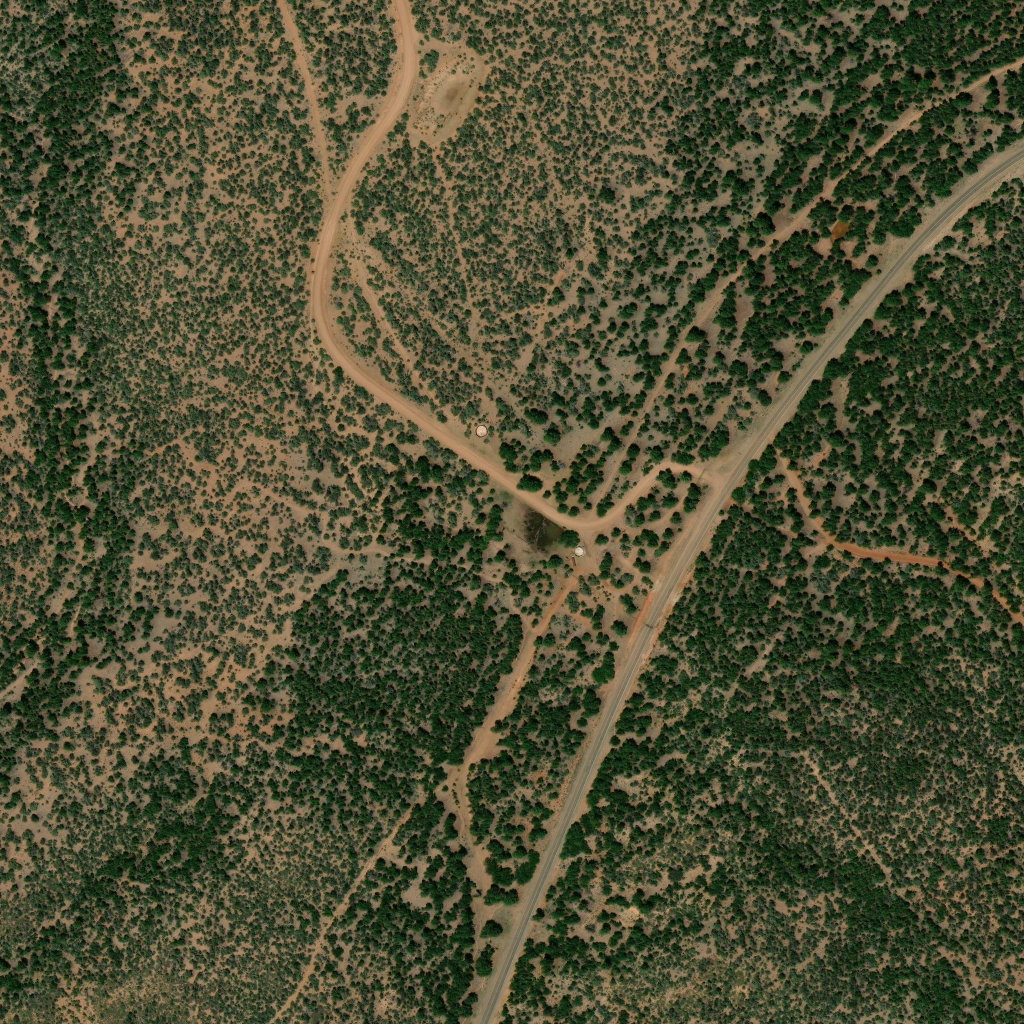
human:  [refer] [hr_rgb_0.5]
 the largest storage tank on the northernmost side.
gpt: <box>[[46, 41, 47, 42, 0]]</box>